Question: I want to edit image in real-time with javascript only. Im new to Js, so this may be dumb question...
I have 3 images:
- - -
I want to display one on each other in real time. It should look like this:

And the cars should be moving there and back (I must be able to edit their position without refreshing the page).
Im not asking for complete solution, just a few links or pages and some information where to start with. I know Javascript syntax, I just have never used it in any website. If it's not possible, or it would be too hard, I gonna use flash or Java aplet, Im okay to use jQuery or other Javascript libraries. Thank you for any clues!
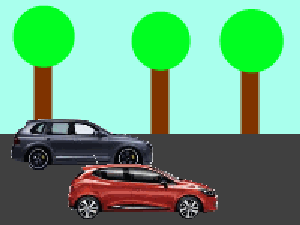
Answer: You might want to check out jQuery animate and z-indexes. What you'll want to do is with z-index place one on top of the other, then animate with jQuery accordingly.
<URL>
<URL>